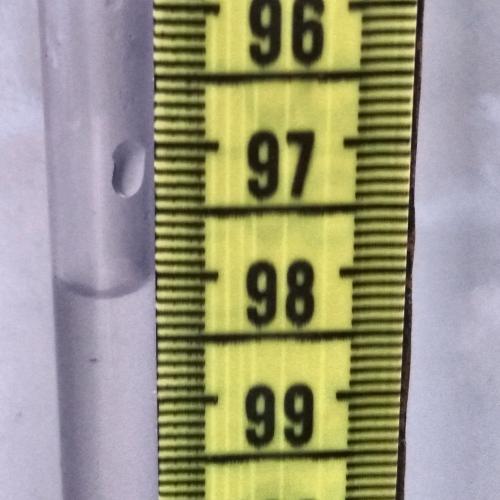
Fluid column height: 98.1 cm